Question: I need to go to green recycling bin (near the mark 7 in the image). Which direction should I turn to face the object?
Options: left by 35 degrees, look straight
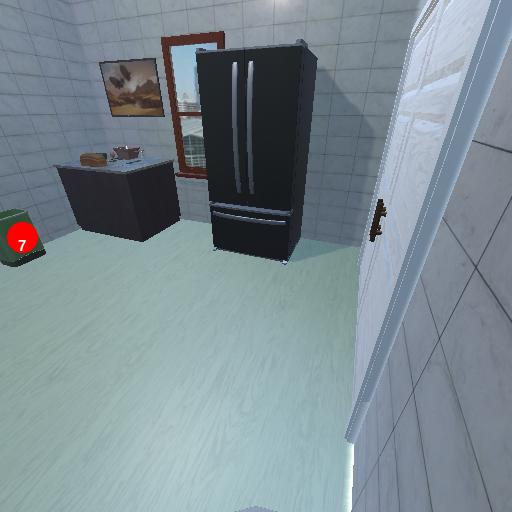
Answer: left by 35 degrees